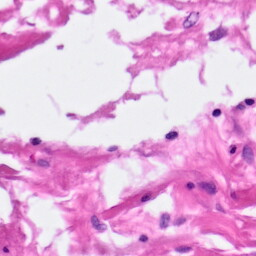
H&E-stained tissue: Pancreatic